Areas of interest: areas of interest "Cemetery"
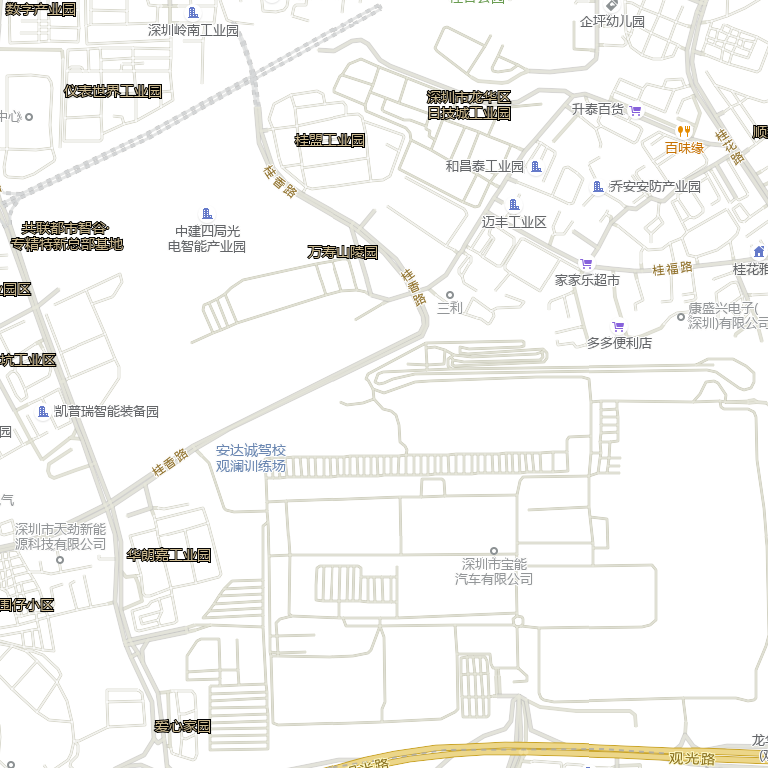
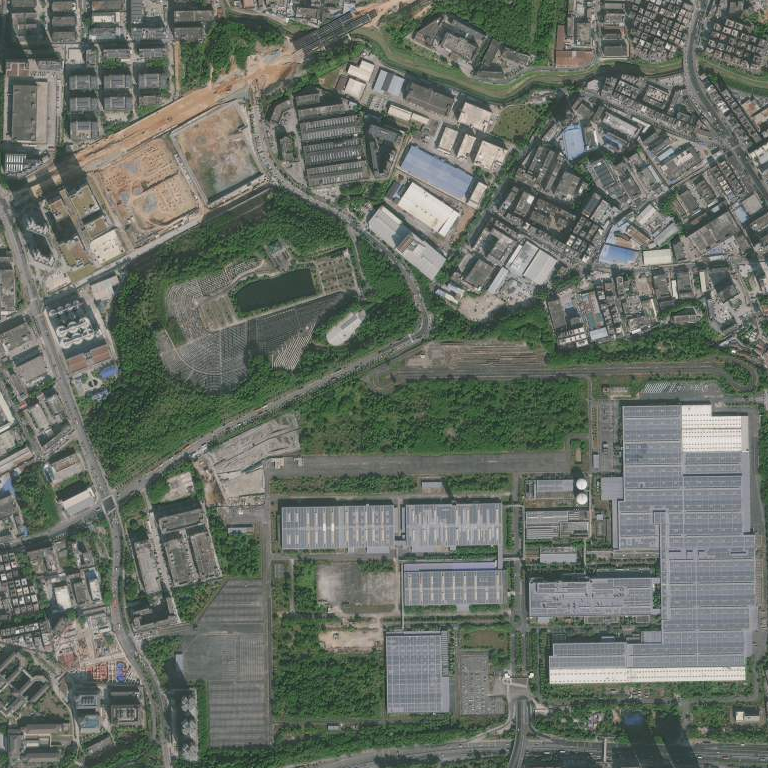